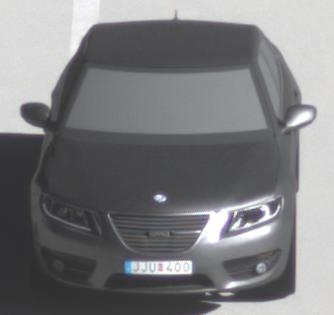
Make: Saab
Model: 5-Sep
Detailed model: 9-5 1.6T
Model produced from: 2010/06
Model produced until: 2011/12
Doors: 4
Color: gray
Road condition: dry road
Daytime: morning or afternoon
Contrast: high contrast